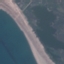
Land use / land cover: River